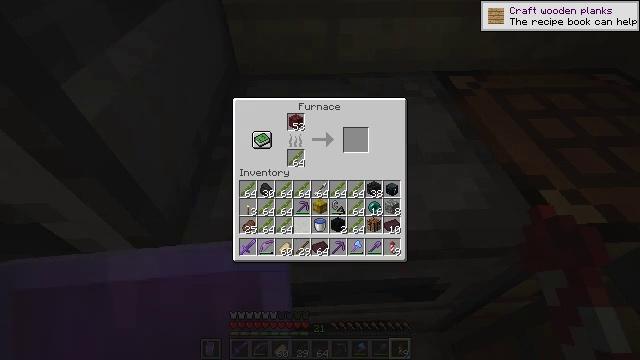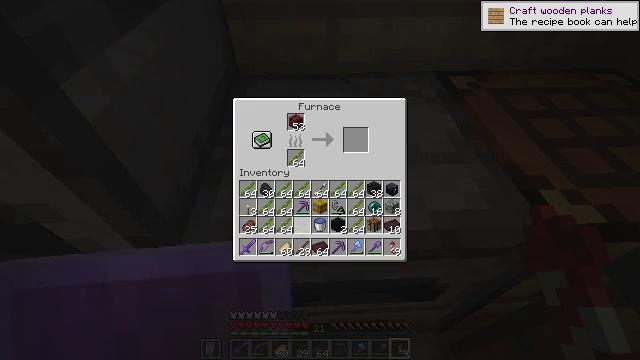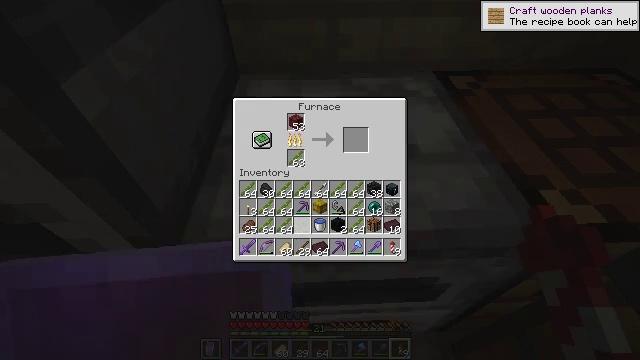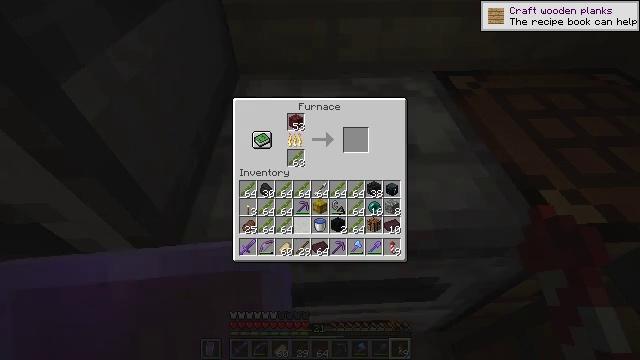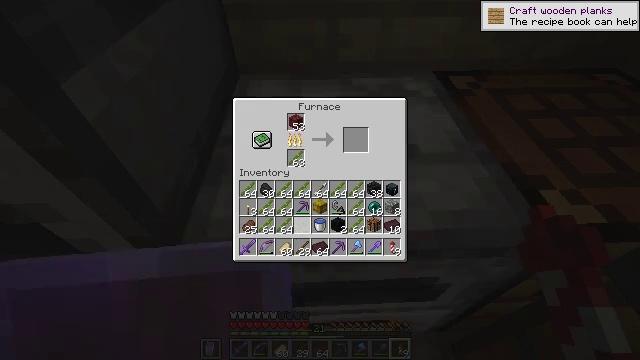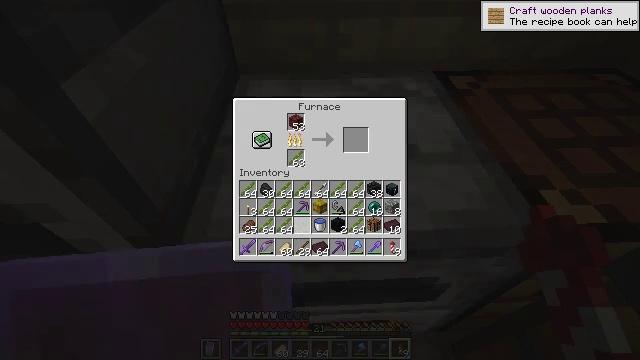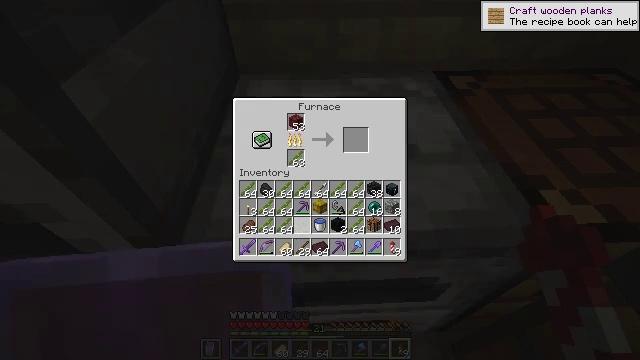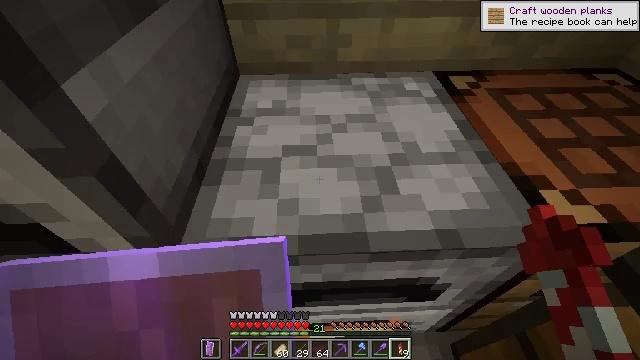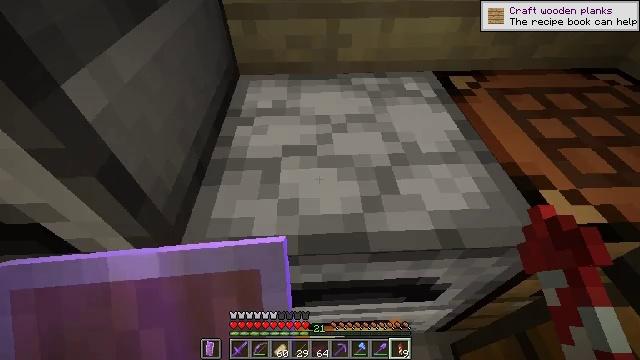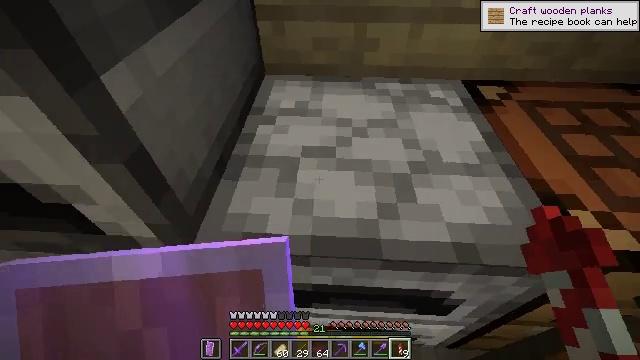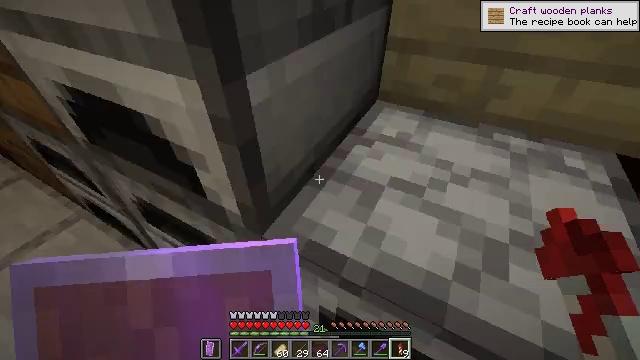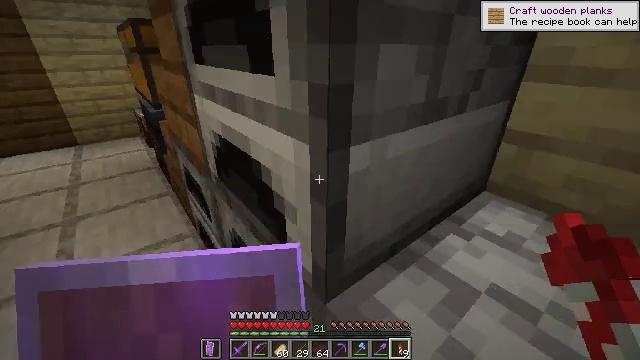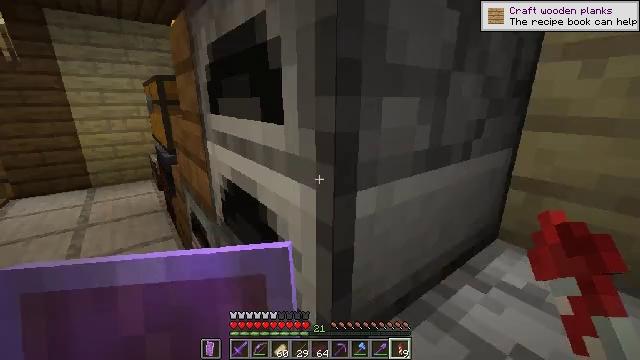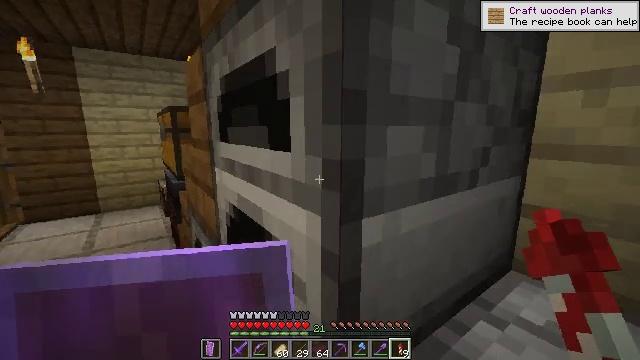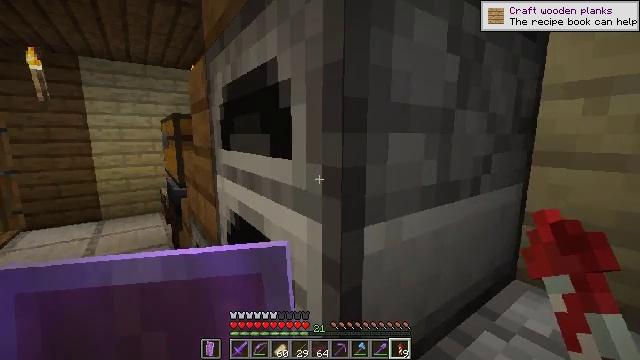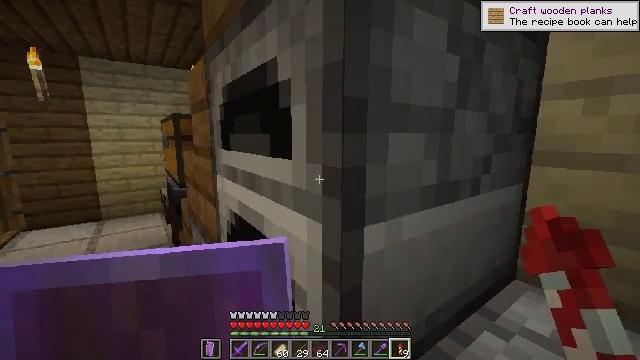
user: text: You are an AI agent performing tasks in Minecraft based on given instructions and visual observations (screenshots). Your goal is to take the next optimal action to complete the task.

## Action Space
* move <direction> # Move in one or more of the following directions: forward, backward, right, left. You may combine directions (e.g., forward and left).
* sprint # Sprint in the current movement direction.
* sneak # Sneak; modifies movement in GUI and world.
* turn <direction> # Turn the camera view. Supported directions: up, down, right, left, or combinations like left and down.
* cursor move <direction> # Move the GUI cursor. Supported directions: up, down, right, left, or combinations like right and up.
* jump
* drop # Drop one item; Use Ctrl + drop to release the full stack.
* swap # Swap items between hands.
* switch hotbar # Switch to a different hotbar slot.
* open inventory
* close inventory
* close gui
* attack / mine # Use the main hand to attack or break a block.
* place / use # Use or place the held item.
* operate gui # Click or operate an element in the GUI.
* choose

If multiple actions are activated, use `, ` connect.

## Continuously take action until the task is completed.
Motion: motion action
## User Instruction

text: Make nether bricks by cooking netherrack in a furnace.
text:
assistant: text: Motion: sneak
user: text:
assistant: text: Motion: sneak
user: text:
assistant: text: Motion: no_op
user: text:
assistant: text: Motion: no_op
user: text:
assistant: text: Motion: no_op
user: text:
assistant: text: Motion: no_op
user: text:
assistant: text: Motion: no_op
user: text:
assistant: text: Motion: no_op
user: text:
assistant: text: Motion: turn left
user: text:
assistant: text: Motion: turn left and up
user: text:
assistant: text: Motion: turn left and up
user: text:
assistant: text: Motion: turn left and up
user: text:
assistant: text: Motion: turn left and up
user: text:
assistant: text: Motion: turn up
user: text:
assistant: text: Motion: no_op
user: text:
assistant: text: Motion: use / place
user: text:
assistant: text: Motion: use / place
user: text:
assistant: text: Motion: use / place
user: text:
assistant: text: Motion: no_op
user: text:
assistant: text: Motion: no_op
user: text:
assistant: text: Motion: no_op
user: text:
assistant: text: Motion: no_op
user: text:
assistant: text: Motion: turn left and down
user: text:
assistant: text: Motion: turn down
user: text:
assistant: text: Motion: turn down
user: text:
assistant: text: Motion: no_op
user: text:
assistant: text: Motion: no_op
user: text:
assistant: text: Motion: no_op
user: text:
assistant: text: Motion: turn left
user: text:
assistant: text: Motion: sneak, turn left and up